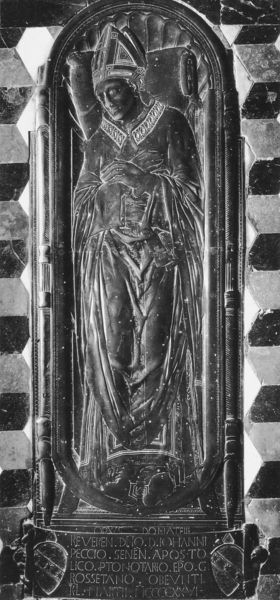
Titel: Grabplatte des Bischofs Giovanni Pecci
Künstler: Donatello
Standort: Siena, Dom (EU - I - Toskana)
Schlagwörter: mann, umhang, weiß, grau, hut, hüte, kopfbedeckungen, marmor, schwarz, mütze, mützen, wand, augen, falten, gesicht, kragen, stein, tod, tot, toter, hände, figur, geistlicher, gewand, skulptur, kopfbedeckung, relief, füße, schrift, liegen, bogen, bischof, kissen, gefaltet, polster, inschrift, bildhauerei, bronze, lider, fotografie, kardinal, gravur, altar, hochaltar, sarg, grab, heiliger, mitra, tiara, muschel, grabmal, latein, grabstein, apostel, grabplatte, bischofsmütze, eingelassen, grabtafel, krichenboden, hieliger, geritzte falten